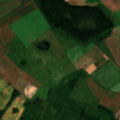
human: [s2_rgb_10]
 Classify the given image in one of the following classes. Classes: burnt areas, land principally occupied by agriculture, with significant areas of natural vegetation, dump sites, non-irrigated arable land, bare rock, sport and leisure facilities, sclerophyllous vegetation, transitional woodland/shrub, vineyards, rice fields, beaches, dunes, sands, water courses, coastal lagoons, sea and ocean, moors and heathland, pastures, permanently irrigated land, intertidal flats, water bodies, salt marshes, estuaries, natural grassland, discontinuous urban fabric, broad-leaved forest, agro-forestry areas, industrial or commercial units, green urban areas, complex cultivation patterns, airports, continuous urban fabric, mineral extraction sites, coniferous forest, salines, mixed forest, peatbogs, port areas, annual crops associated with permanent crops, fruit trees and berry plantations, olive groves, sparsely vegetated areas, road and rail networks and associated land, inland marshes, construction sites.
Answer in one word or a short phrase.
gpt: non-irrigated arable land, pastures, land principally occupied by agriculture, with significant areas of natural vegetation, mixed forest, transitional woodland/shrub